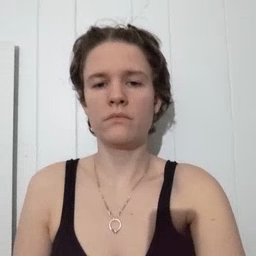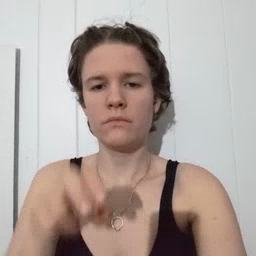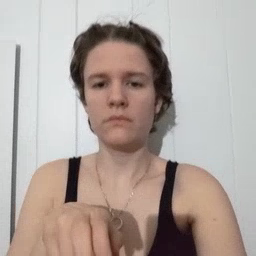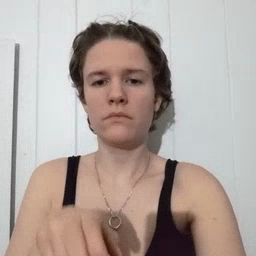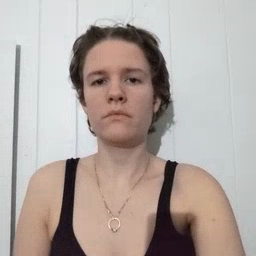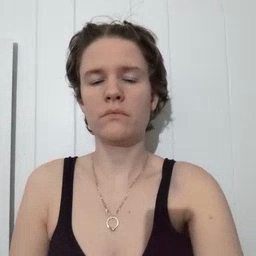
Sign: chair